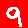
Digit: 9